七年级 · 算术
(本小题8.0分)

一场游戏规则如下:

(1)每人每次抽 4 张卡片, 如果抽到形如 的卡片,那么加上卡片上的数字, 如果抽到形如的卡片，那么减去卡片上的数字，

(2)比较两人所抽到的 4 张卡片的计算结果, 结果大的为胜者.

小亮抽到的卡片如图所示:

小丽抽到的卡片如图所示:

请你通过计算(要求有计算过程)回答本次游戏获胜的是谁?
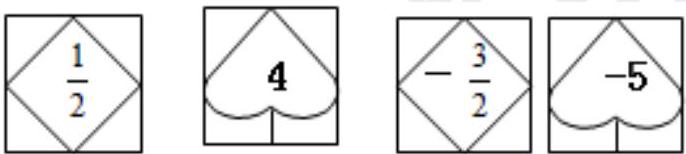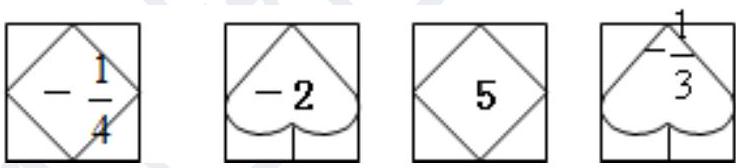
答案: 解: 小亮: $\frac{1}{2}-4-\frac{3}{2}-(-5)=0$

小丽: $-\frac{1}{4}-(-2)+5-\left(-\frac{1}{3}\right)=7 \frac{1}{12}$

$0<7 \frac{1}{12}$

所以小丽获胜.
解析: 根据题意列出有理数的加减混合运算, 进一步计算得出结果, 比较得出答案即可.此题考查有理数的加减混合运算, 理解题意, 转化为有理数的加减混合运算是解决问题的关键.